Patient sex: F
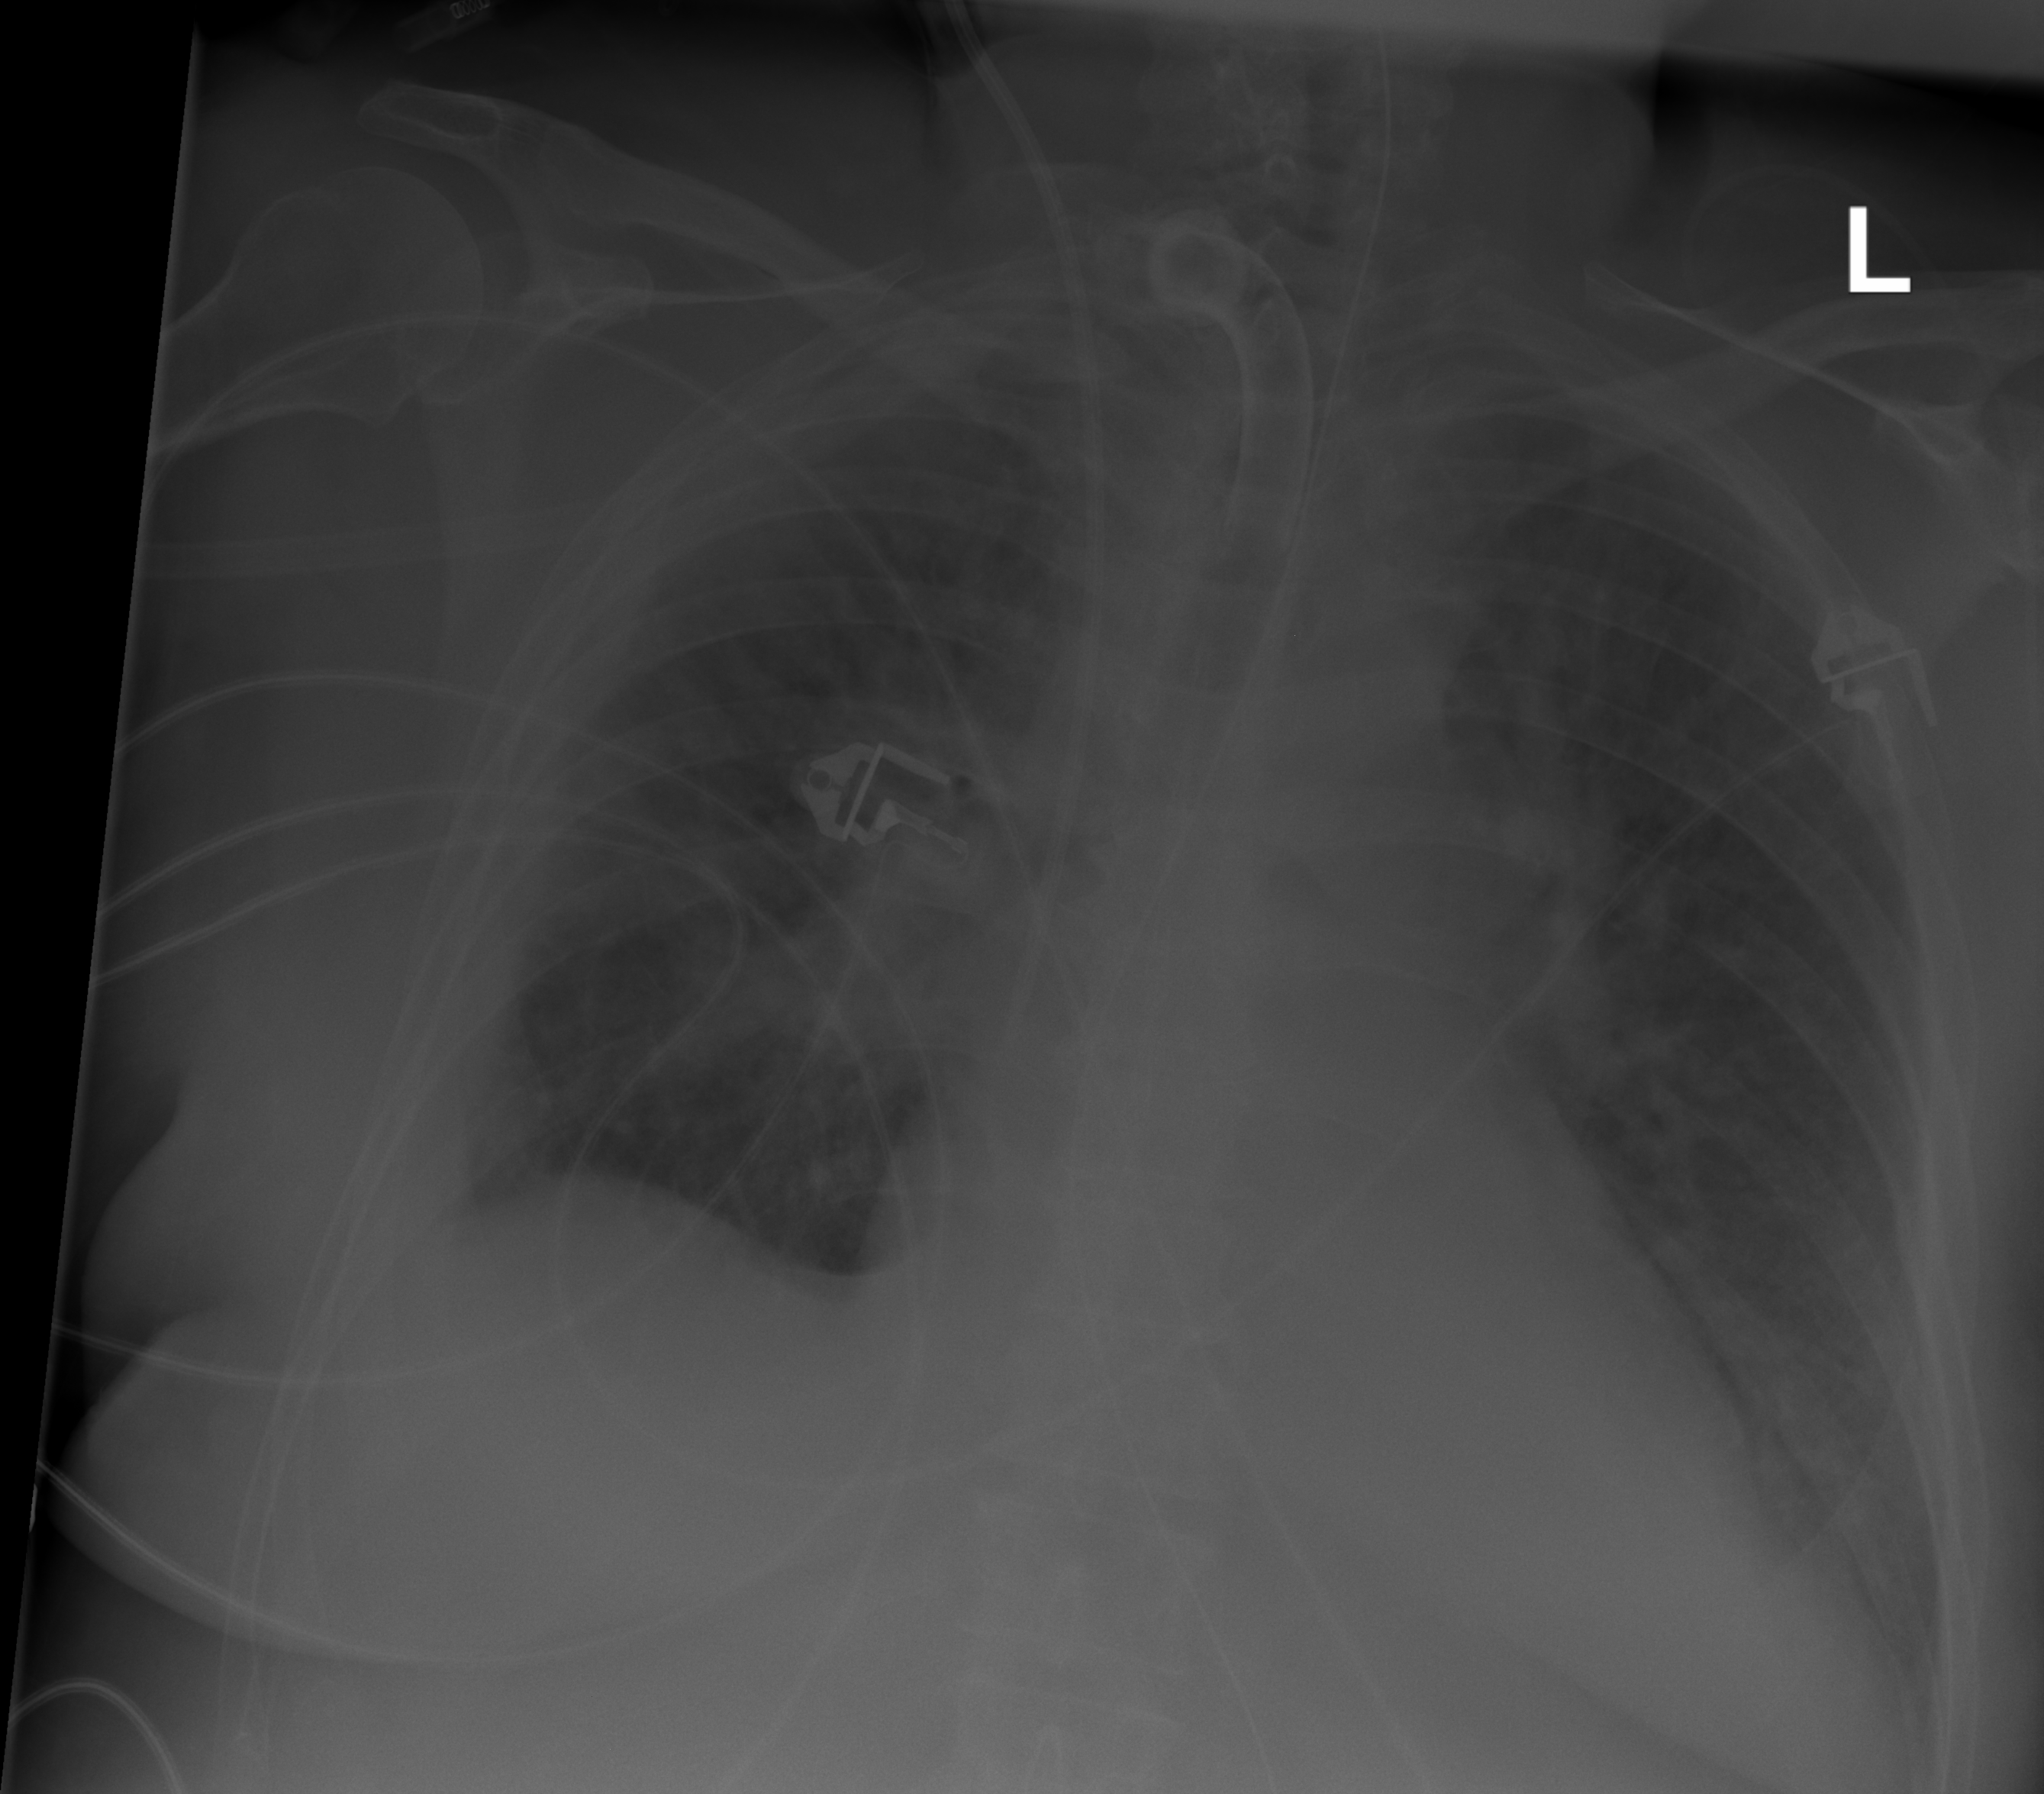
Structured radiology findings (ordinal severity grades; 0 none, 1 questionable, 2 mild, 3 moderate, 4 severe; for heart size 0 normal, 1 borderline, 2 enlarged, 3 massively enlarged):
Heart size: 1
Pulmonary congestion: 1
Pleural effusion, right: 2
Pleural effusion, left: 1
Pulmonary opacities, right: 0
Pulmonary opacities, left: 0
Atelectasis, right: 2
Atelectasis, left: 2